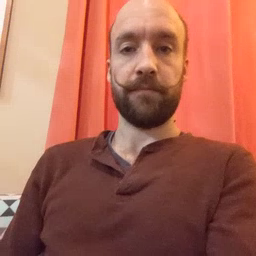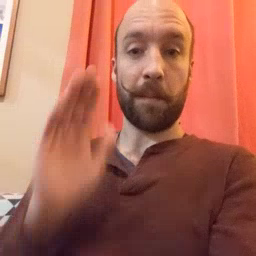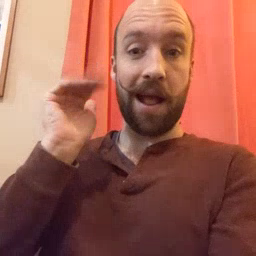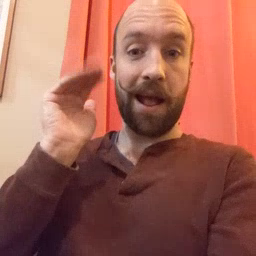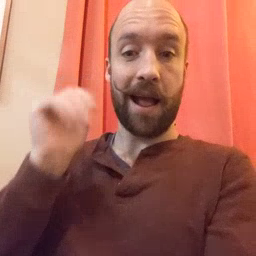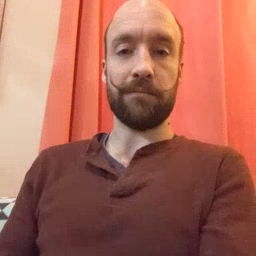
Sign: bye